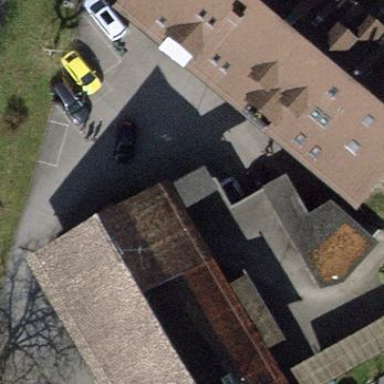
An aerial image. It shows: View of roof of building.